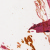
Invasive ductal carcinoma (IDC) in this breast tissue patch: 0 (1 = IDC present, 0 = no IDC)